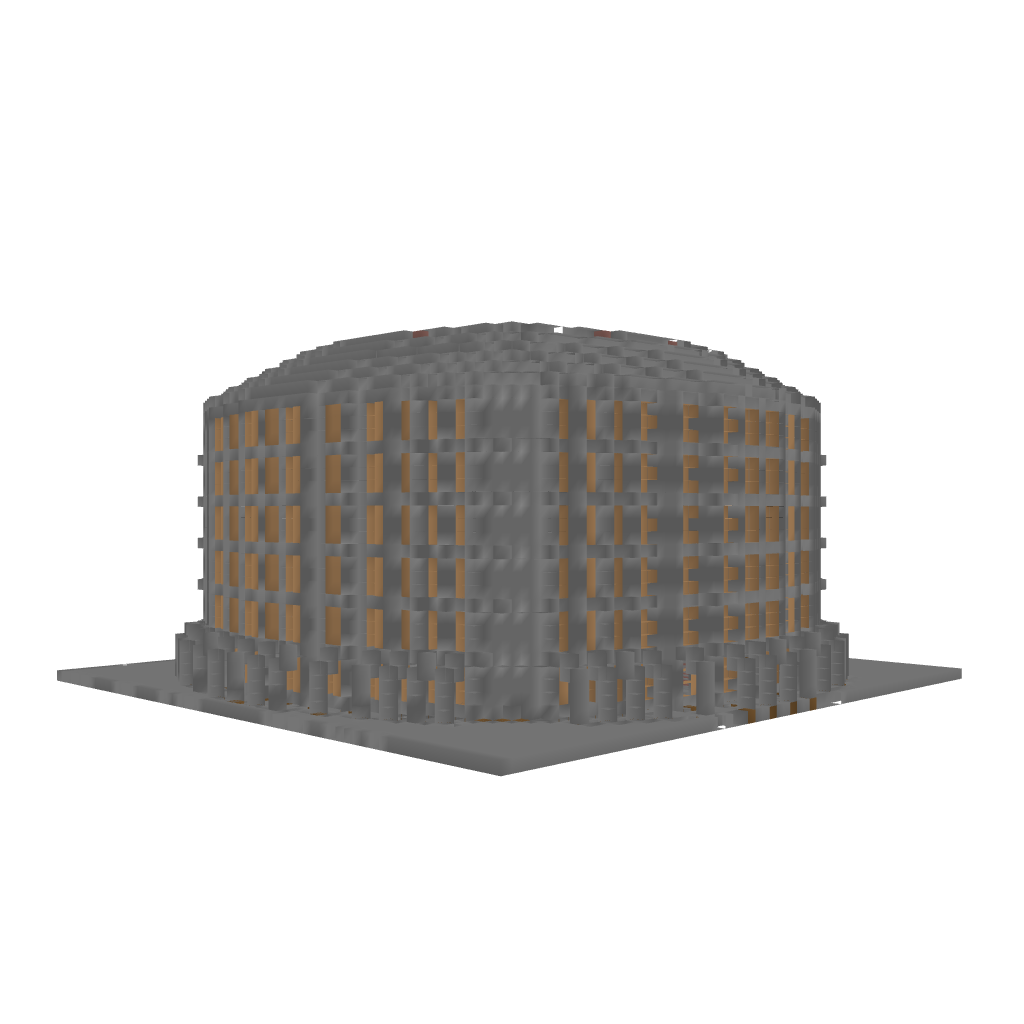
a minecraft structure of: PvP Arena high quality